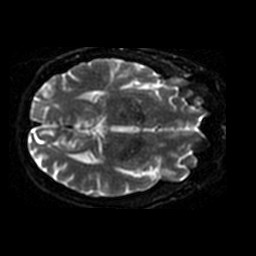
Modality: ADC
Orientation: axial
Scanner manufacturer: ge
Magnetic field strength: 1.5 T
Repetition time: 8 s
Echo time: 0.0968 s